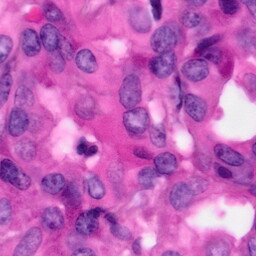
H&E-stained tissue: Pancreatic